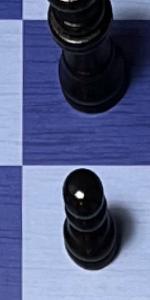
Label: Pawn_Black